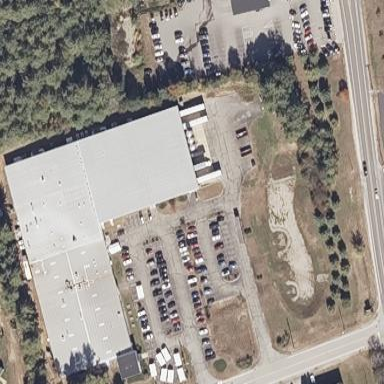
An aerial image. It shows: Manufacturing building.